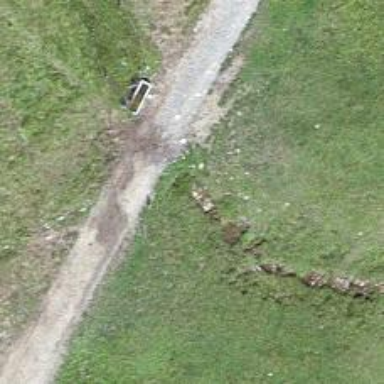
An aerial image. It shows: Culvert tunnel.